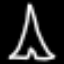
Label: The Eiffel Tower